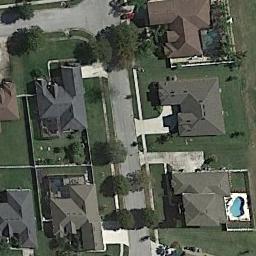
Label: residential